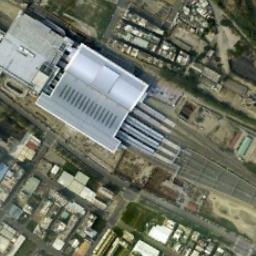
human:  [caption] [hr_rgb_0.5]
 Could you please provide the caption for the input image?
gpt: There is a fully equipped railway station in the city .

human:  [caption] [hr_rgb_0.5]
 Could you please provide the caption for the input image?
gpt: The railway station is next to some buildings and trees .

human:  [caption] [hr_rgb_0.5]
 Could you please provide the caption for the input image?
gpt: The railway station has some railways and two big buildings and some houses are next to the railway station .

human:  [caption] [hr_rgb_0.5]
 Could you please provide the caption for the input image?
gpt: There are many buildings of different shapes beside the railway station .

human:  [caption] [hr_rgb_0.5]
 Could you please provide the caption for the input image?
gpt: There are some buildings beside the silver railway station .